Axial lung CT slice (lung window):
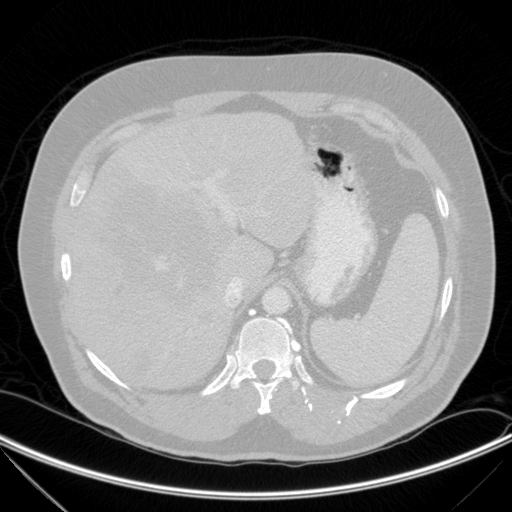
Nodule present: no